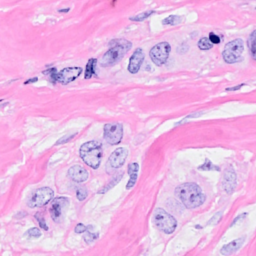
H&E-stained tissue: Breast